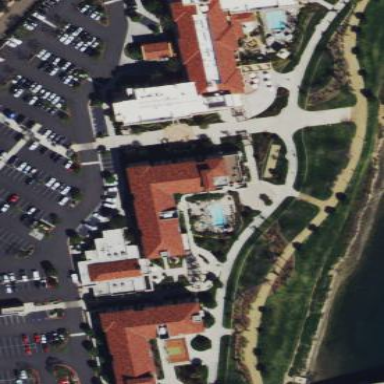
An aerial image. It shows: Hotel building.